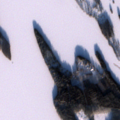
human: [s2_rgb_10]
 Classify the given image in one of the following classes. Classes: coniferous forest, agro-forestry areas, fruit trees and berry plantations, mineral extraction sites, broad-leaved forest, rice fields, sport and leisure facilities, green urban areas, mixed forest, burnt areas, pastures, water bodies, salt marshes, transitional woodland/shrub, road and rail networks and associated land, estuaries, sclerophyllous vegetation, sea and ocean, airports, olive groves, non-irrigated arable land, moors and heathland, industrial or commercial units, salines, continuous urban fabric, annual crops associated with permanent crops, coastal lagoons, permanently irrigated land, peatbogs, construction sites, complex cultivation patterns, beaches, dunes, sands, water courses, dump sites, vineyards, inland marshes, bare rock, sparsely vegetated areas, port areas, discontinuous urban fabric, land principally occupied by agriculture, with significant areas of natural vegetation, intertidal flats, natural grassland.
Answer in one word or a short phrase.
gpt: land principally occupied by agriculture, with significant areas of natural vegetation, coniferous forest, mixed forest, water bodies